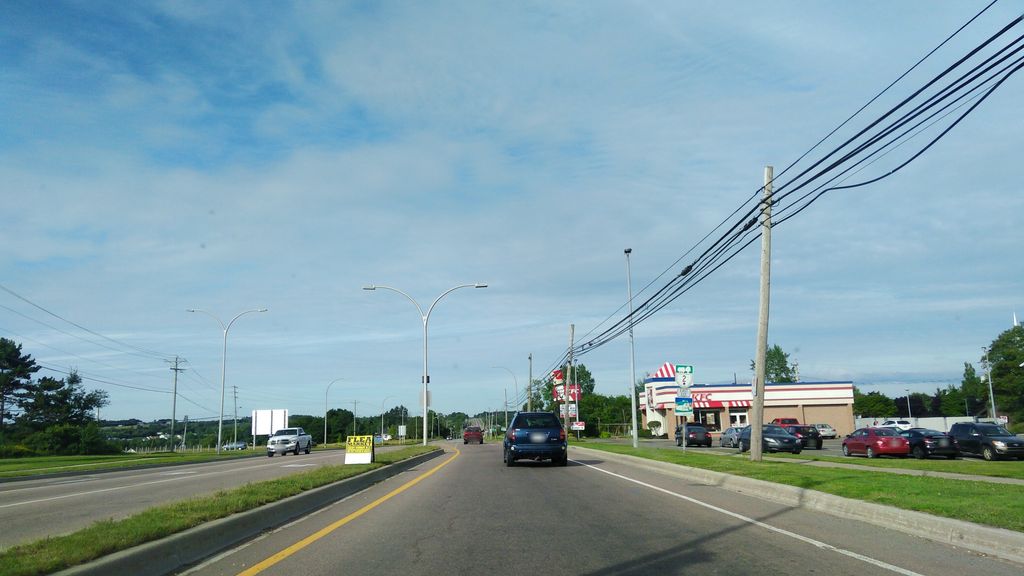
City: charlottetown